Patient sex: F
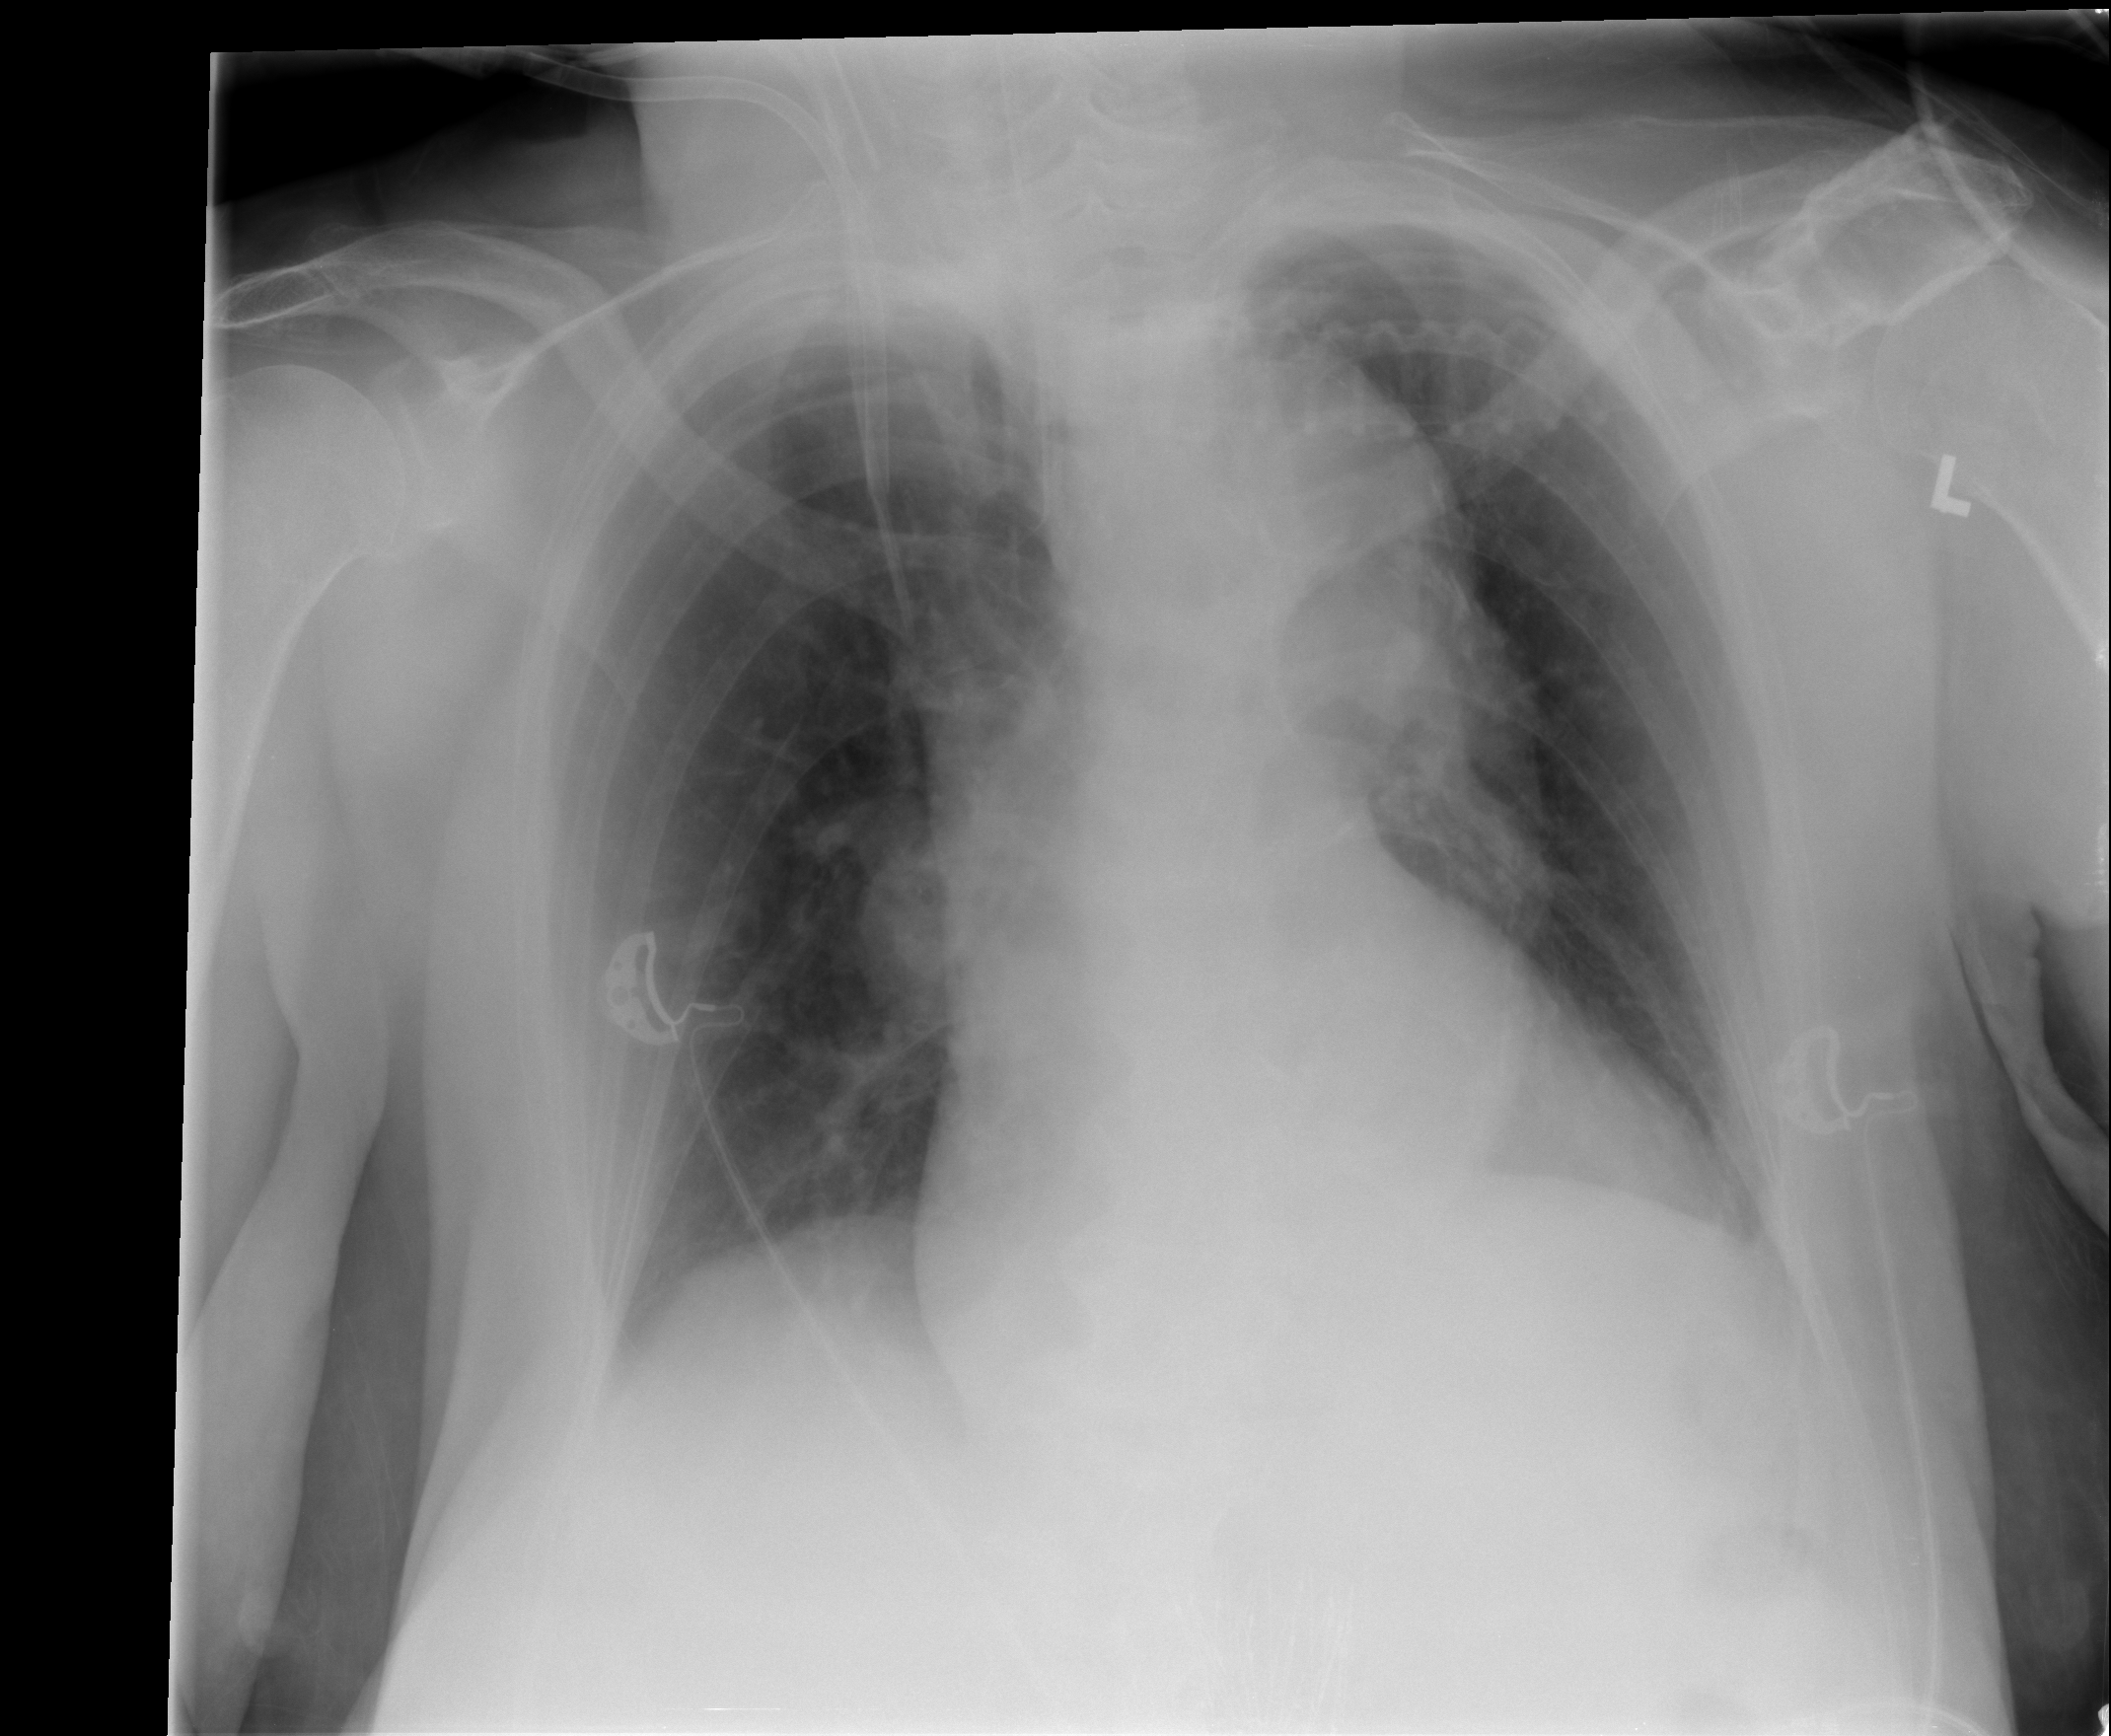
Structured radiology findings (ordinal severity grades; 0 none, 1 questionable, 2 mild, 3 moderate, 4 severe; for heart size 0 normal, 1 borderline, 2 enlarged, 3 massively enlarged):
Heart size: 1
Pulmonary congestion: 0
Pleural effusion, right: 0
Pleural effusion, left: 1
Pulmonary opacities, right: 0
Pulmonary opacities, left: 0
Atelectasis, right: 0
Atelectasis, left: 0